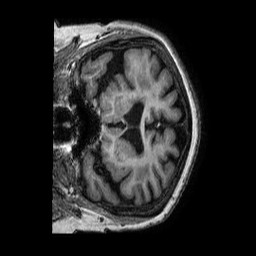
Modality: T1w
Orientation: coronal
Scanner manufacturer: philips
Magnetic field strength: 3 T
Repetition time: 0.006599 s
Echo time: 0.002954 s